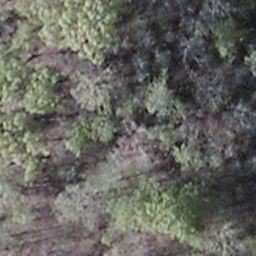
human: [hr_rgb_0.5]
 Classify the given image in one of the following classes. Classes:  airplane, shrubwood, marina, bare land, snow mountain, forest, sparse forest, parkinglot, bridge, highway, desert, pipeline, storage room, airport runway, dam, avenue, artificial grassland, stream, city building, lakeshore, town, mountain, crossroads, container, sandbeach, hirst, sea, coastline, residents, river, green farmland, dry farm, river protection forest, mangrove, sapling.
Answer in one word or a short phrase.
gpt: shrubwood